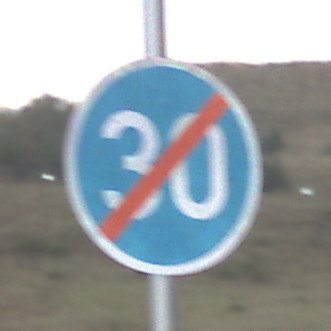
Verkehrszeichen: EndeMindestgeschwindigkeit
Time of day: SunriseSunset
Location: Outdoor (RoadRail)
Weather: PartlyCloudy
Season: NotSpecified
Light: Natural